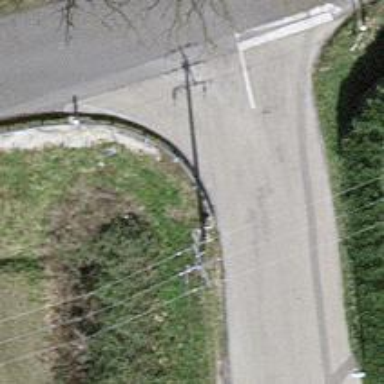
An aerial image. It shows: Straight power pole with straightforward line management.